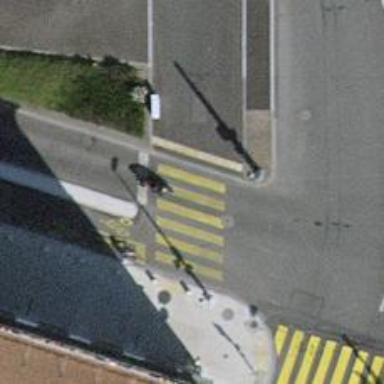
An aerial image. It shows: Road crossing with traffic signals.